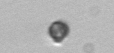
Label: nanoplankton_mix